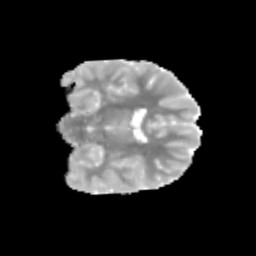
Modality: MD
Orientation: coronal
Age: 10
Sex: male
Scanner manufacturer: siemens
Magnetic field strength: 3 T
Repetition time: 3.8 s
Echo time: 0.07 s